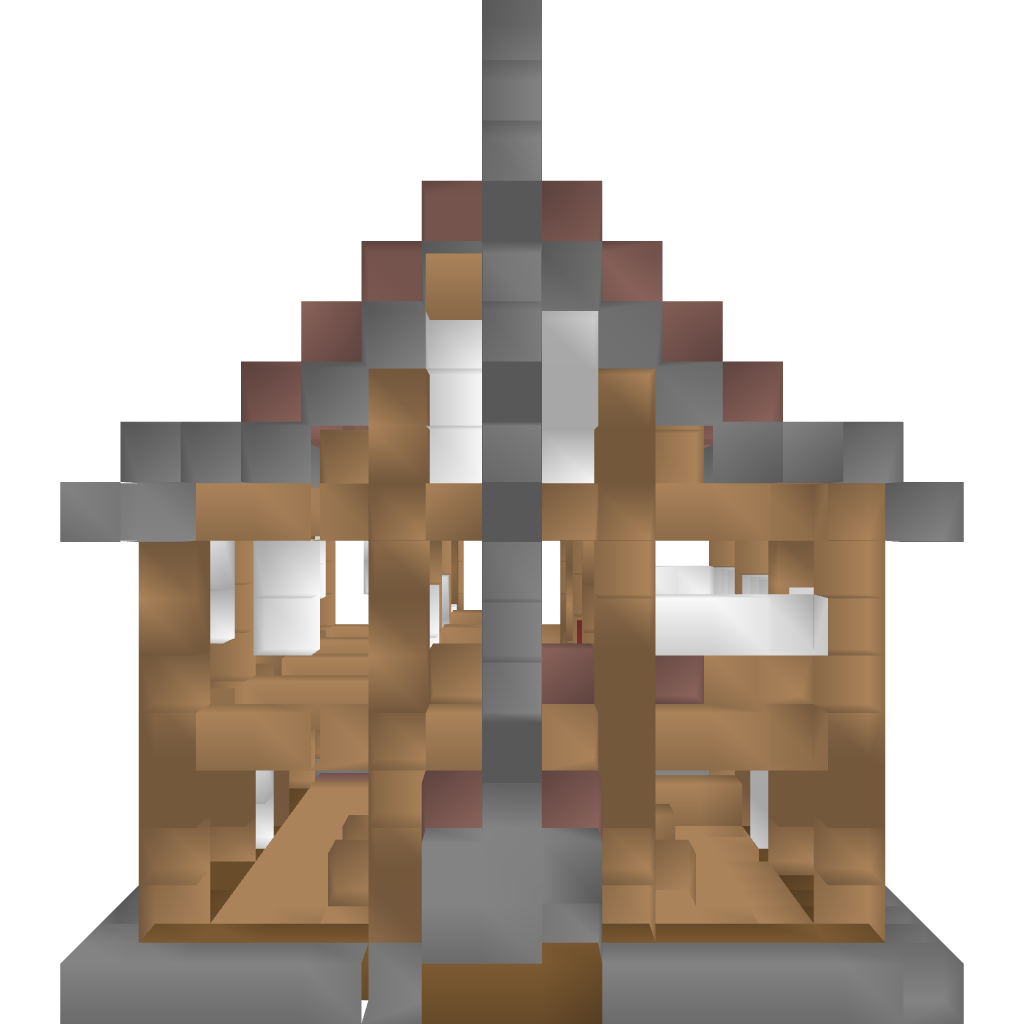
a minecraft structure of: Small Rustic Inn good quality